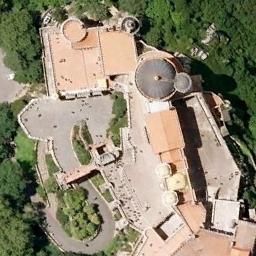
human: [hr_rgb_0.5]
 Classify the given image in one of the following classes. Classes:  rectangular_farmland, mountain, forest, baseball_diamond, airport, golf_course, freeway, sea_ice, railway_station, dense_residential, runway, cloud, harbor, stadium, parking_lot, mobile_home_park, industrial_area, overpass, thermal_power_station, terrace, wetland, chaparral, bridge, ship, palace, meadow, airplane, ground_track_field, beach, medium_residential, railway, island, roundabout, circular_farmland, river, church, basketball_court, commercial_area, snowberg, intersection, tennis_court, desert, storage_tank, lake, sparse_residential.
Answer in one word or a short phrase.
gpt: palace